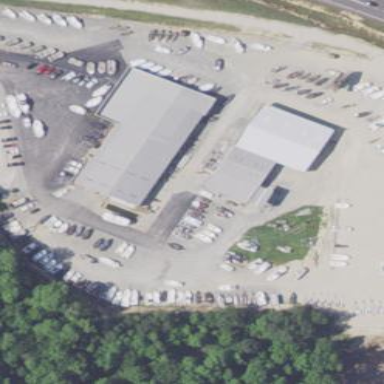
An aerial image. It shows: Building that operates as boat shop.